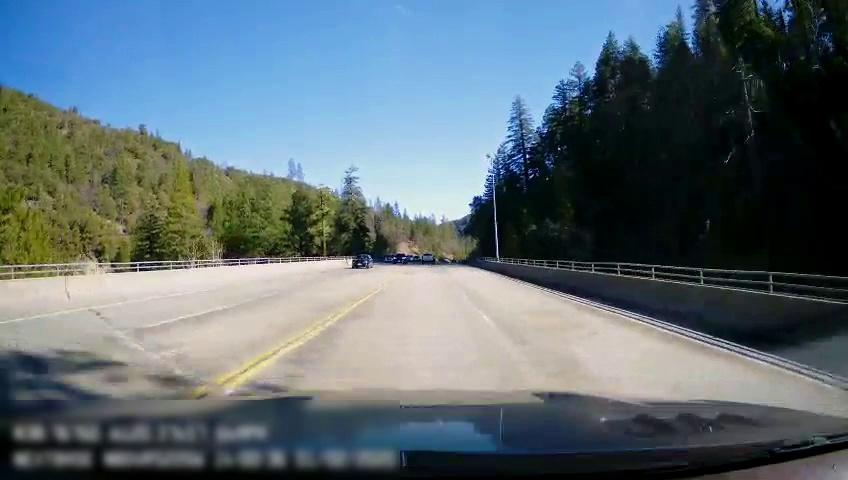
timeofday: Day
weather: Sunny
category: Drivable Space
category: Drivable Space
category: Vehicles | Truck
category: Vehicles | Car
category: Vehicles | SUV
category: Vehicles | SUV
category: Lanes | Opposite Lane
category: Lanes | Current Lane
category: Lanes | Opposite Lane
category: Lanes | Current Lane
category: Lanes | Current Lane
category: Lanes | Opposite Lane